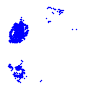
Particle: proton